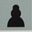
Piece: bP